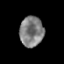
Tissue: prostate
Cell type: T cells
Senescence score: 0.3354
Nuclear area (px): 705
Mean DAPI intensity: 127.963